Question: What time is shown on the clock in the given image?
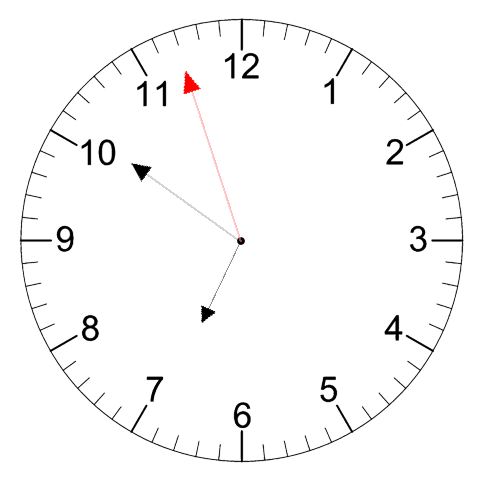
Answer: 06:50:57